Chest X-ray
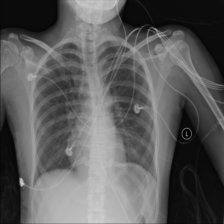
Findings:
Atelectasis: negative
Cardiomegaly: negative
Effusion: negative
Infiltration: negative
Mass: negative
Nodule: negative
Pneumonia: negative
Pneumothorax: negative
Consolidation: negative
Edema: negative
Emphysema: negative
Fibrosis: negative
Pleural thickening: negative
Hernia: negative